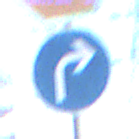
Verkehrszeichen: VorgeschriebeneFahrtrichtungRechts
Zusatzzeichen oben: Stop
Umgebung: Outdoor, Nature
Tageszeit: Dawn
Wetter: Clear
Licht: Natural
Jahreszeit: NotSpecified
Kontrast: LowContrast